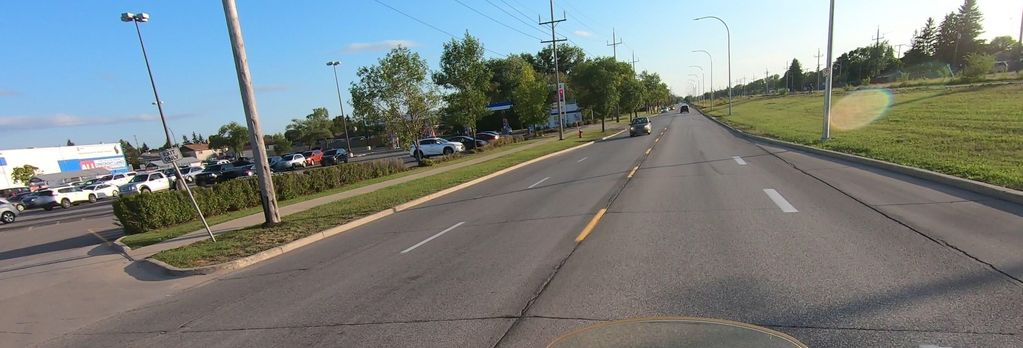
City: winnipeg